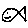
Label: fish